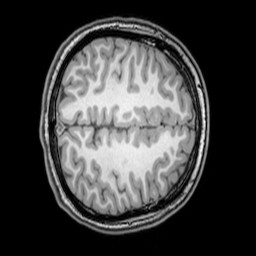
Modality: T1w
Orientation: axial
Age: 22
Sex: female
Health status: healthy
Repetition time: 0.081 s
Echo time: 0.037 s